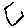
Label: hexagon